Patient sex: M
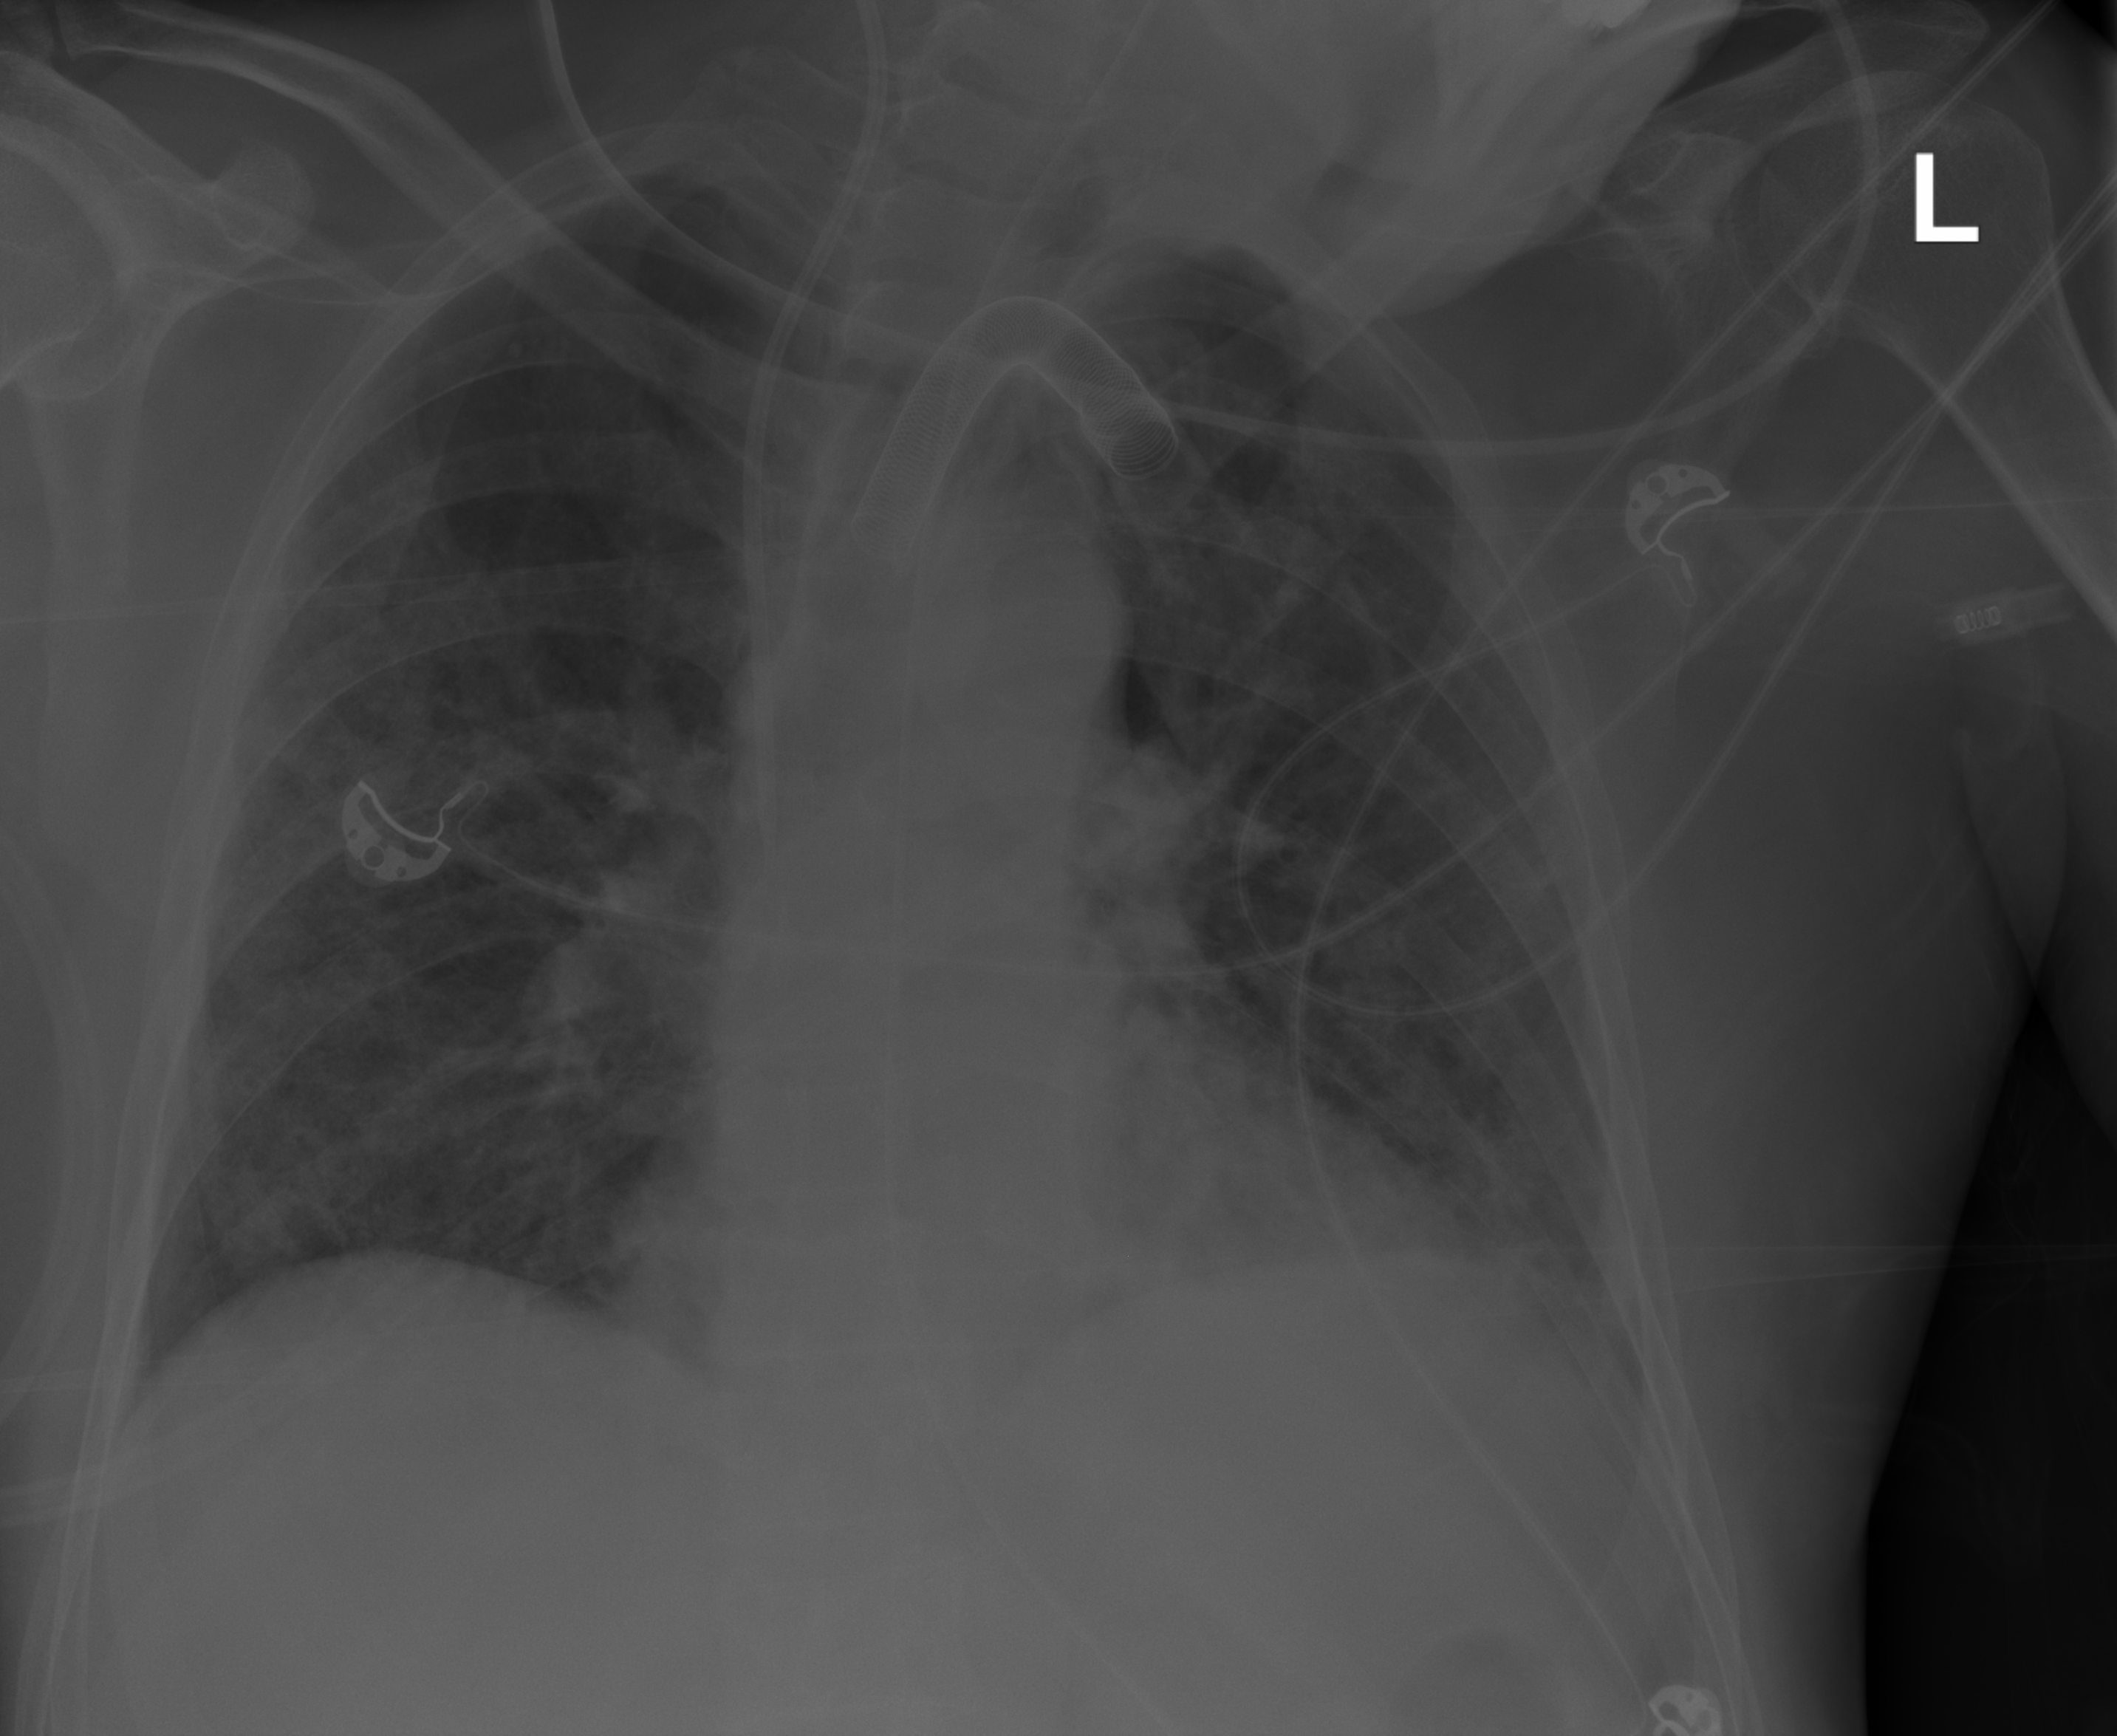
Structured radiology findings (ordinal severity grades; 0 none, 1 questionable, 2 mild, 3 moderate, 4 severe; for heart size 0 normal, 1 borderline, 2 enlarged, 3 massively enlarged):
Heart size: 0
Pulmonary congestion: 0
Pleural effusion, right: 0
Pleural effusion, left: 2
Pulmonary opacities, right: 3
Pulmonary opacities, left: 2
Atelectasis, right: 2
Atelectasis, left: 2